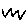
Label: zigzag